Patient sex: M
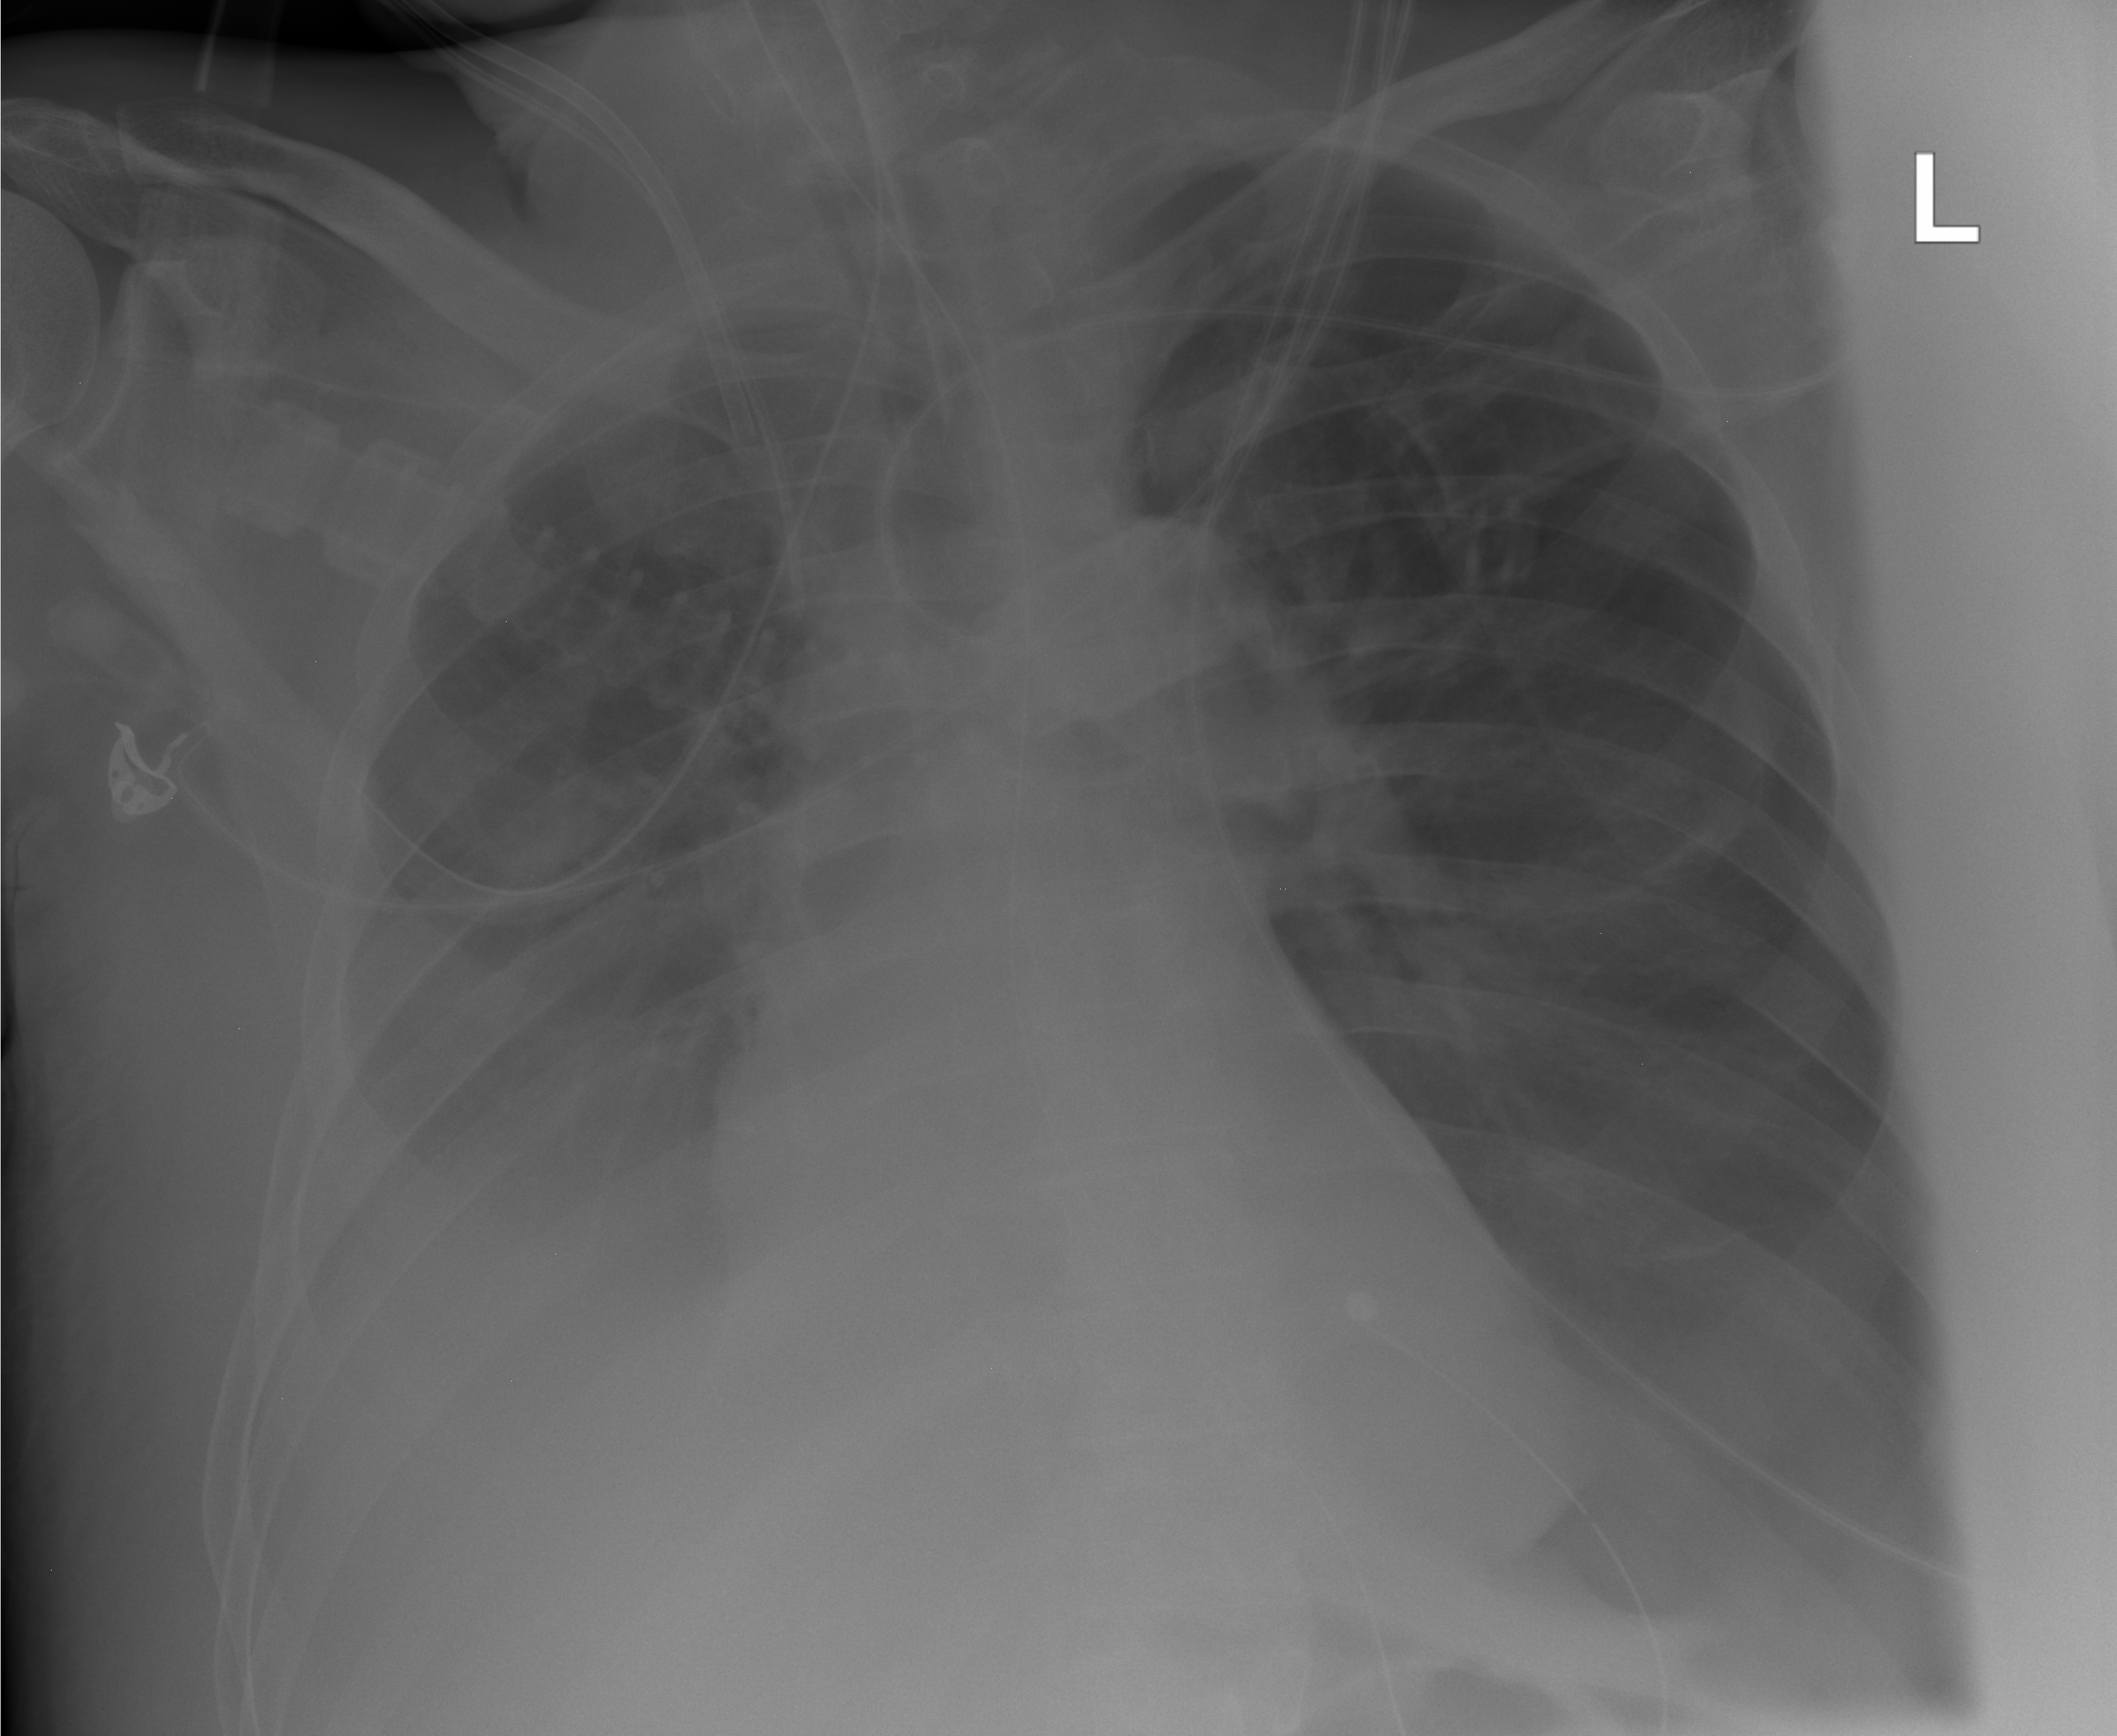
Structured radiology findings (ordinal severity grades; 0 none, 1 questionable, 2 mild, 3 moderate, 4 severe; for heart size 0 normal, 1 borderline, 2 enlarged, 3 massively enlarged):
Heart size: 0
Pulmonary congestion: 0
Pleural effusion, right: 3
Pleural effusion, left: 2
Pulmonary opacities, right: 0
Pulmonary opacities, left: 0
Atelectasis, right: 2
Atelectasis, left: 2